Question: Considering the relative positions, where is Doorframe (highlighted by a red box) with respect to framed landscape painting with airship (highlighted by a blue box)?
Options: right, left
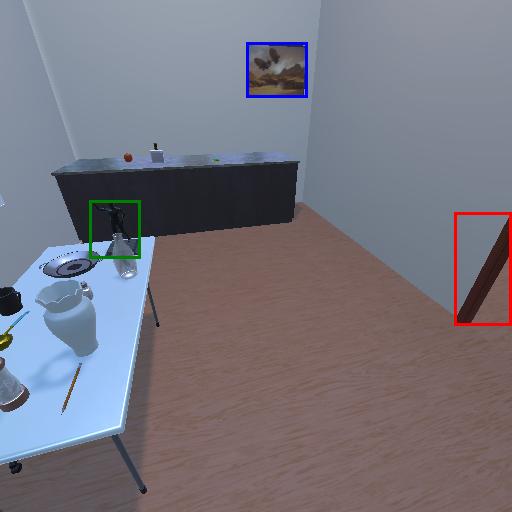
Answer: right